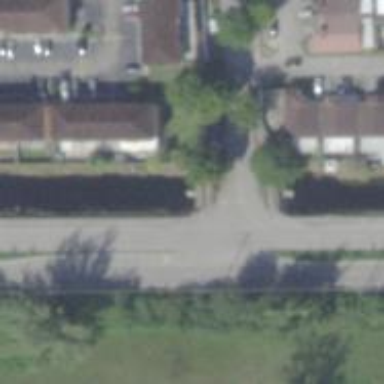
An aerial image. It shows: Tertiary road.